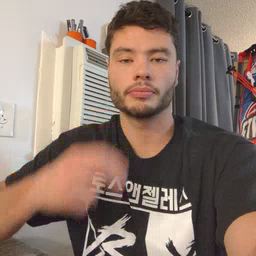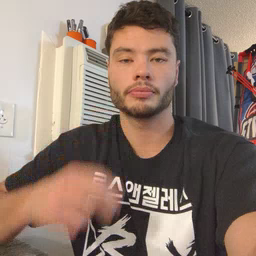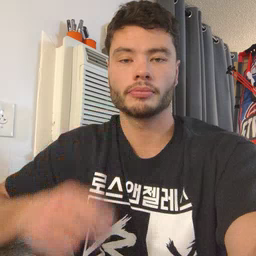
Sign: cereal